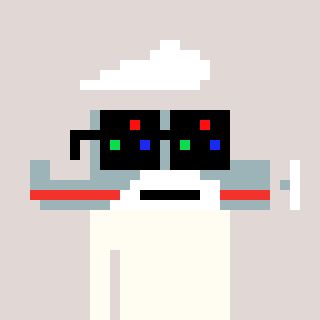
a pixel art character with square black sunglasses, a plane-shaped head and a blue-colored body on a warm background